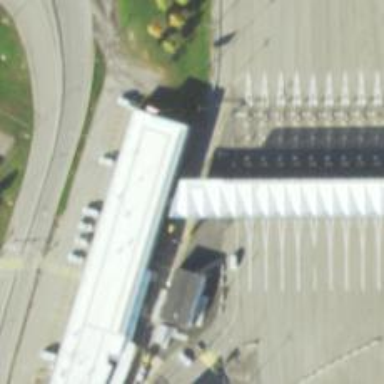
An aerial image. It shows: Border control barrier.